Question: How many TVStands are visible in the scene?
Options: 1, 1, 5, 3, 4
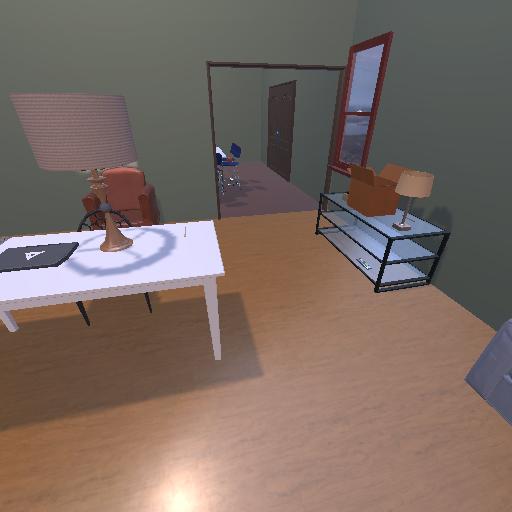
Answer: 1